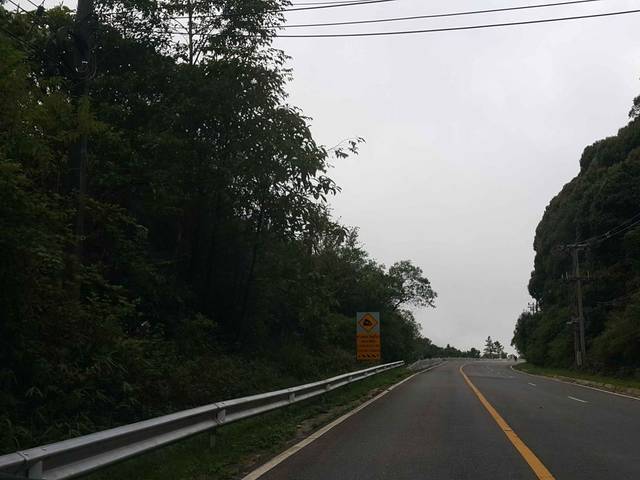
Region: Thailand
Coordinates: 18.557, 98.483